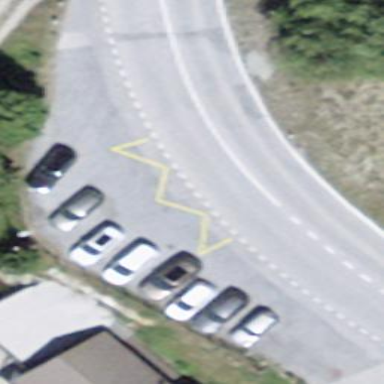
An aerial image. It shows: Parking area.